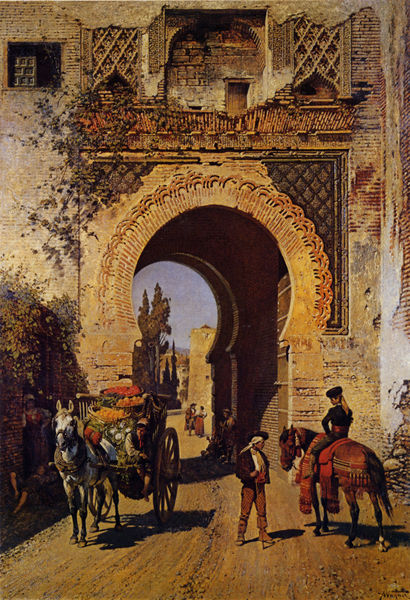
Titel: Maurischer Torbogen in Granada
Künstler: Alexander (Sándor) (von) Wagner
Standort: Beverly Hills (California)
Institution: Szymanski Gallery
Schlagwörter: baum, blau, gemälde, himmel, mann, schatten, bäume, gelb, grün, menschen, stadt, braun, fenster, frau, hut, licht, orange, strasse, tür, weiss, gebäude, obst, rot, tier, tiere, weg, beige, malerei, ornament, alt, wand, mensch, öl, pfad, gold, personen, esel, karren, pferd, pferde, reiter, räder, stock, früchte, gemüse, reiterin, sattel, balkon, spanien, sommer, bogen, fassade, italien, körbe, mauer, lila, hof, fußgänger, kutsche, rad, wagen, verzierung, durchgang, palme, bauer, tor, eingang, durchblick, orient, orientalisch, torbogen, zypresse, kutscher, treffen, schimmel, stadttor, türkisch, wanderer, fresken, satteltaschen, arabien, osmanisch, verzierungen, nen, araber, marokko, waagen, fuhrwerk, stadttot, hausrat, waren, mäume, andalusien, mozarabisch, pferdekarren, weißes pferd, granada, eselgespann, alter maurischer torbogen, bröcklender balkon, stadteingang, #schatten